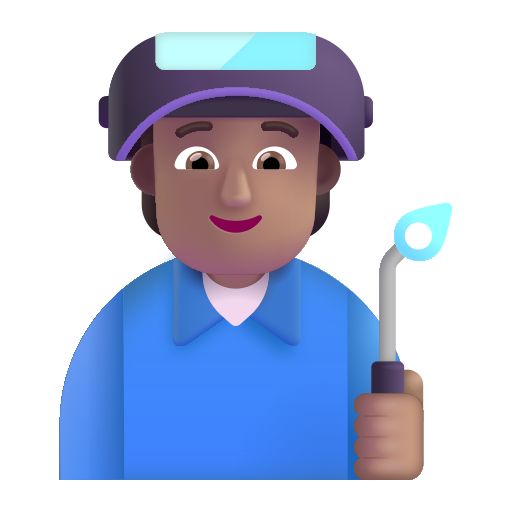
factory worker color